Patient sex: M
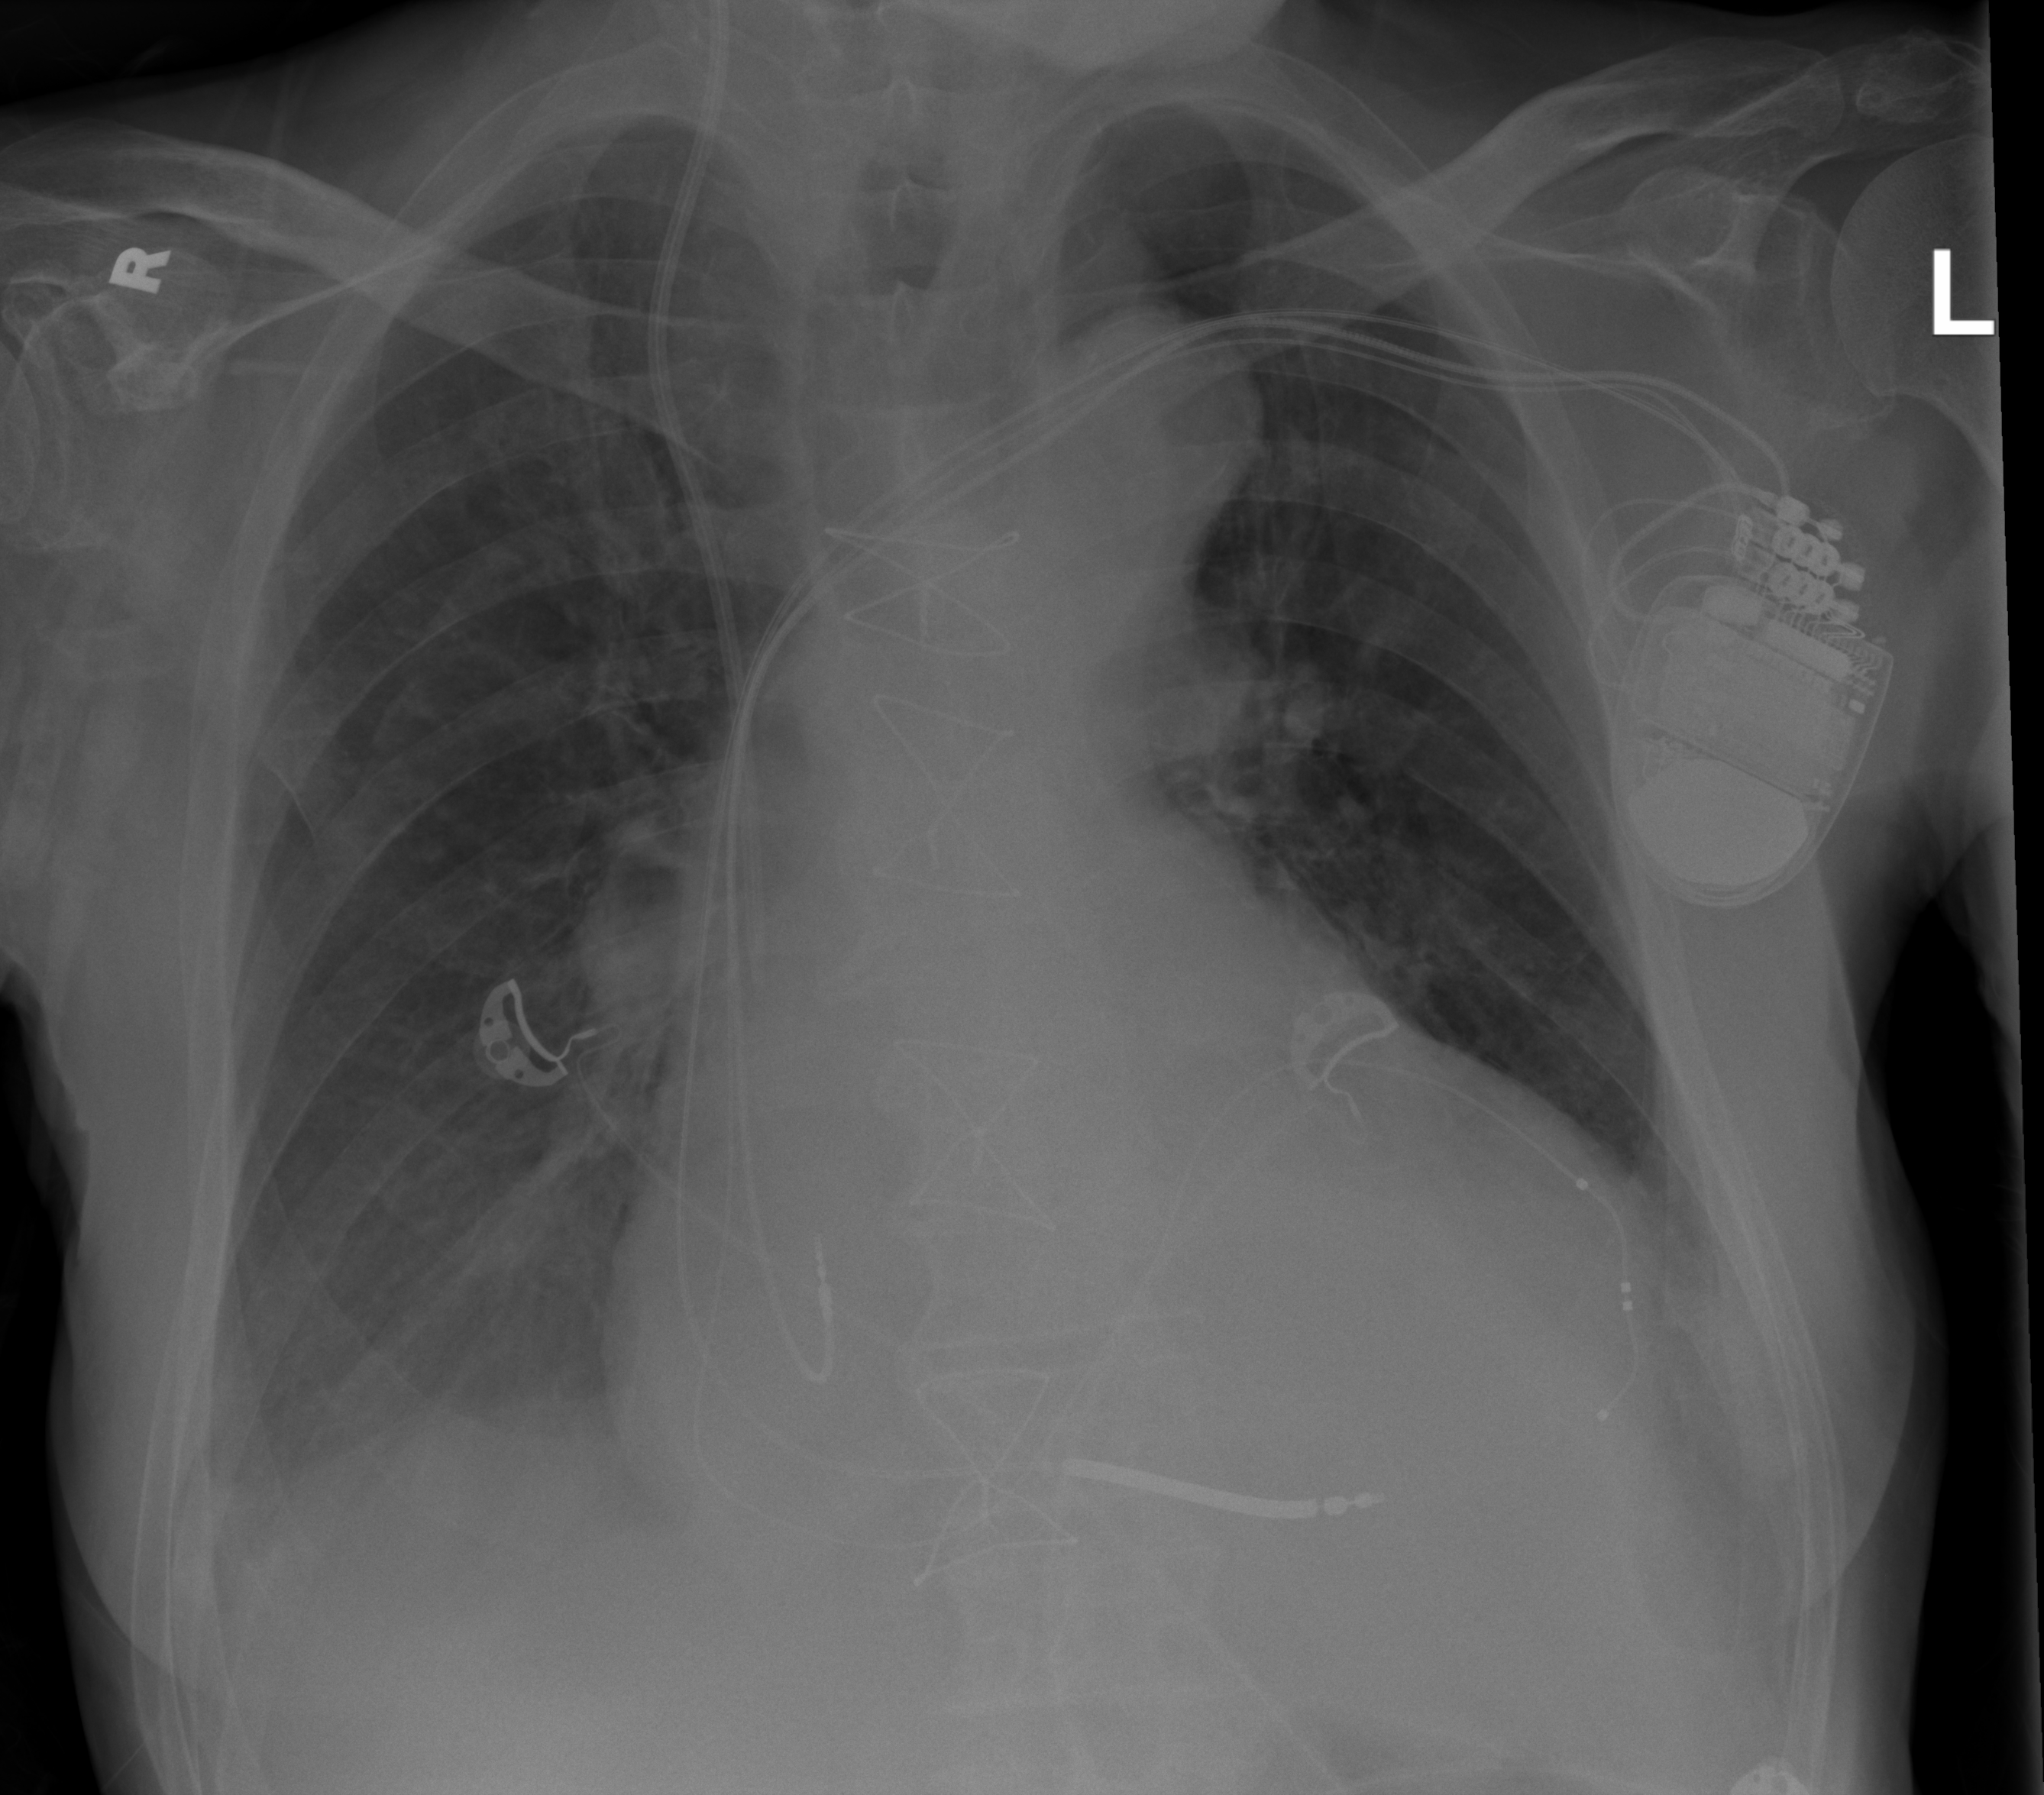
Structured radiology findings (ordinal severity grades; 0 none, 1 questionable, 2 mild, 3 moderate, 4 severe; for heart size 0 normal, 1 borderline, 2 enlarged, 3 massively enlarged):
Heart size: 3
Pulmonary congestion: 0
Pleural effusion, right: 2
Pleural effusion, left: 2
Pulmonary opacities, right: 0
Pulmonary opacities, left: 0
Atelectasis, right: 2
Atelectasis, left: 2